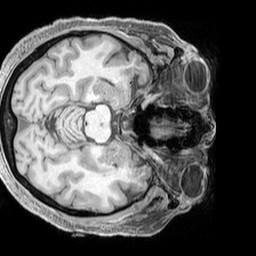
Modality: T1w
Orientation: axial
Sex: female
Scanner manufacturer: siemens
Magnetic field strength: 3 T
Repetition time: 2.3 s
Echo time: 0.00226 s